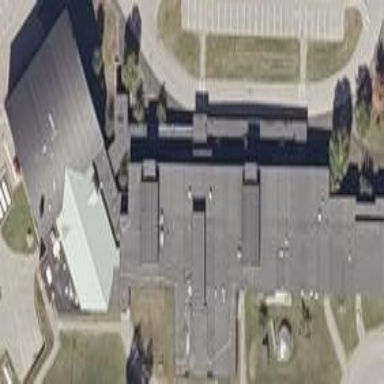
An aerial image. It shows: School building.